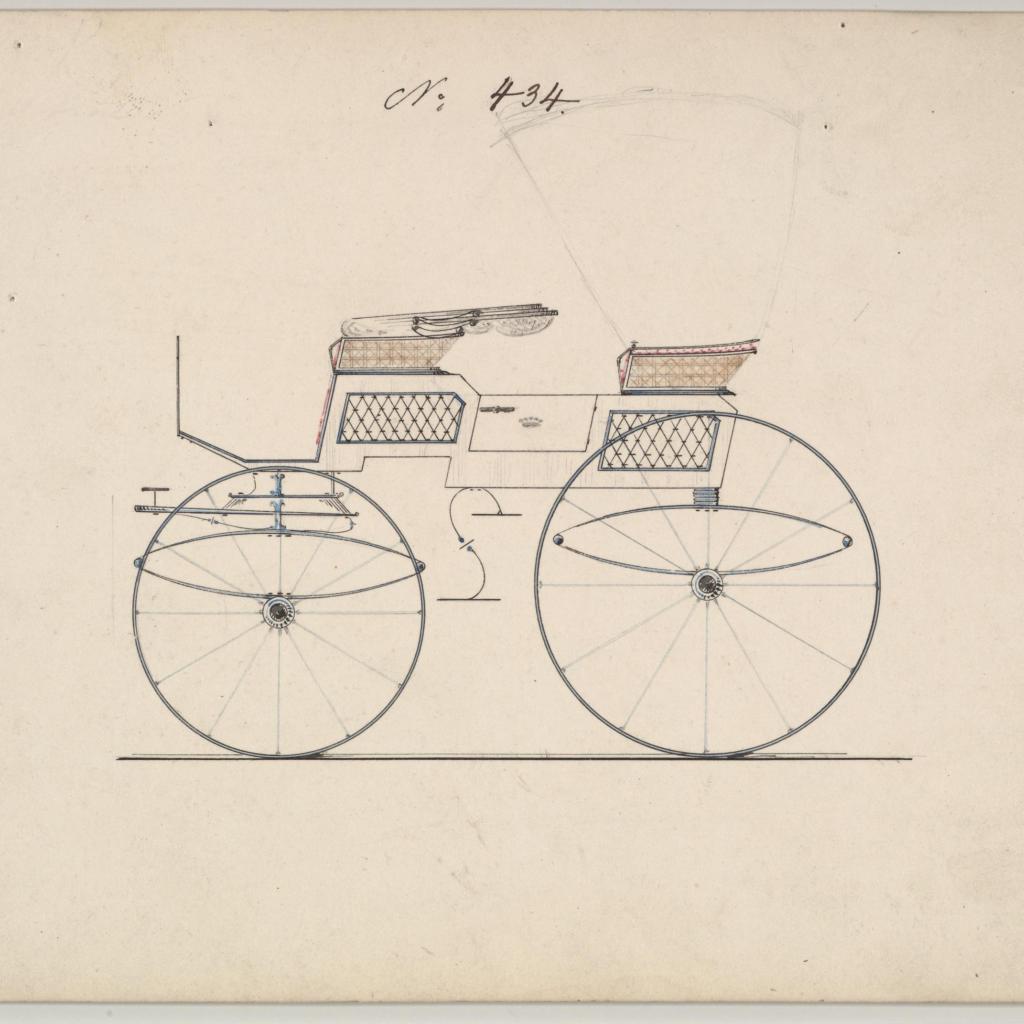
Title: Phaeton #434
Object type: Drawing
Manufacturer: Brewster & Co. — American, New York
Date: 1850–70
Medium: Graphite, pen and black ink, watercolor and gouache with gum arabic.
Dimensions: sheet: 6 5/16 x 8 1/4 in. (16 x 21 cm)
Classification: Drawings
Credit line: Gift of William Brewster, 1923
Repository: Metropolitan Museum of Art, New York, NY